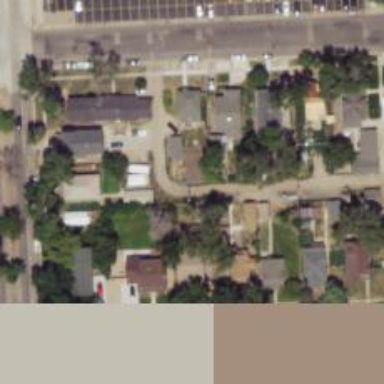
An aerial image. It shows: Alley classified as service road.